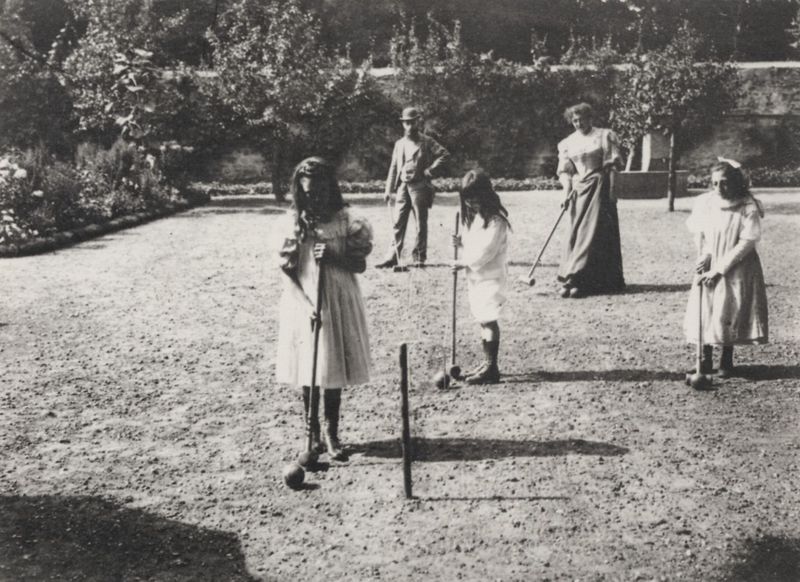
Titel: Bei dem Spiel mit den Triouleyres
Künstler: Francois Emile Zola
Schlagwörter: baum, blätter, laub, mann, schatten, weiß, bäume, frauen, mädchen, sand, äste, blumen, frau, grau, haar, hut, kleid, kleider, licht, schwarz, dame, gras, rasen, weg, wiese, ball, rock, schleife, herr, erde, feld, busch, büsche, sonne, boden, haare, familie, mutter, vater, pflanzen, schleifen, england, kinder, stock, garten, sommer, schlagschatten, perspektive, schuhe, mauer, hof, platz, sepia, spielen, sport, foto, fotografie, photographie, melone, spiel, stangen, schwarz-weiss, stöcke, bälle, kugel, kugeln, stiefel, photo, tore, schläger, stäbe, kaiserzeit, beet, beete, rabatte, stange, grund, golf, ziel, spielplatz, boccia, boule, kindeer, polo, spielfeld, ballspiel, haarschleifen, cricket, kricket, krickett, rasb, wiesw, behindert, golfplatz, erzieherin, sonntagskleider, crickett, 3, 5, krikett, holtschläger, foto kinder crickett, balll, sonntagskleidchen, #garten